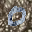
Label: 0